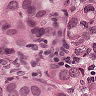
Metastatic tissue present: yes